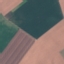
Label: AnnualCrop